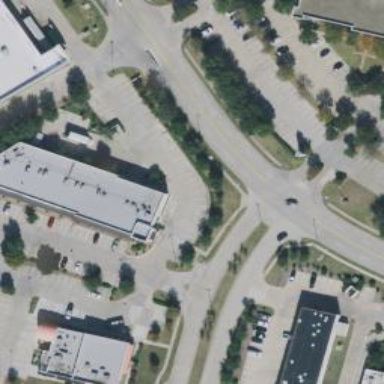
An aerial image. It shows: Retail building.